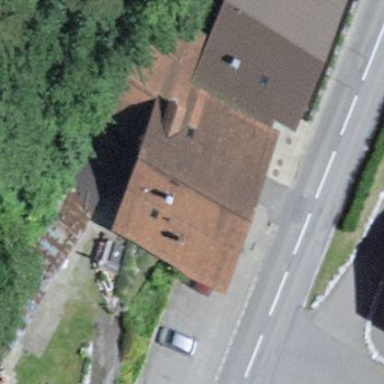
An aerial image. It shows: Residential building.